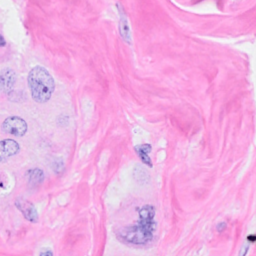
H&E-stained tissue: Breast